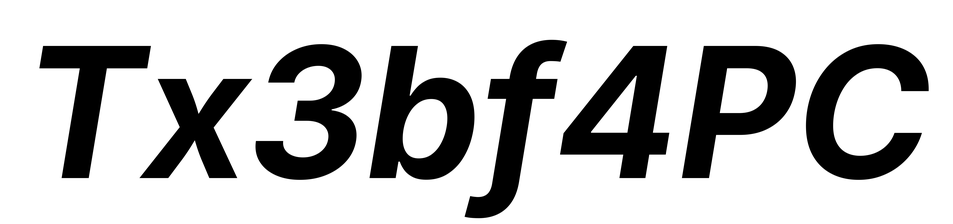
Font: Inter-Italic_Bold_Italic